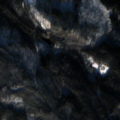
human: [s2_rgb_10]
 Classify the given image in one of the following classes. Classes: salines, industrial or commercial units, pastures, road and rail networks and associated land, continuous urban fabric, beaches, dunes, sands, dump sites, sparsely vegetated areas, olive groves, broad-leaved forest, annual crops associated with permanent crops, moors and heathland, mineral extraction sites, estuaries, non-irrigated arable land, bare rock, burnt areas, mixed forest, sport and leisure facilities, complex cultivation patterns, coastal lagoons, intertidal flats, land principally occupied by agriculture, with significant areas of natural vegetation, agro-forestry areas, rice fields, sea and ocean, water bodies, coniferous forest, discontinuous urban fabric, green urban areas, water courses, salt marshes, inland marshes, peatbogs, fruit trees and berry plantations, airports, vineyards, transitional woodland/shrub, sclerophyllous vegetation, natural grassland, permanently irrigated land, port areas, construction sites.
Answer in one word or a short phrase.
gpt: coniferous forest, mixed forest, transitional woodland/shrub